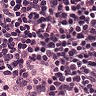
Metastatic tissue present: no